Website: bh-photo
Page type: customer-info-address
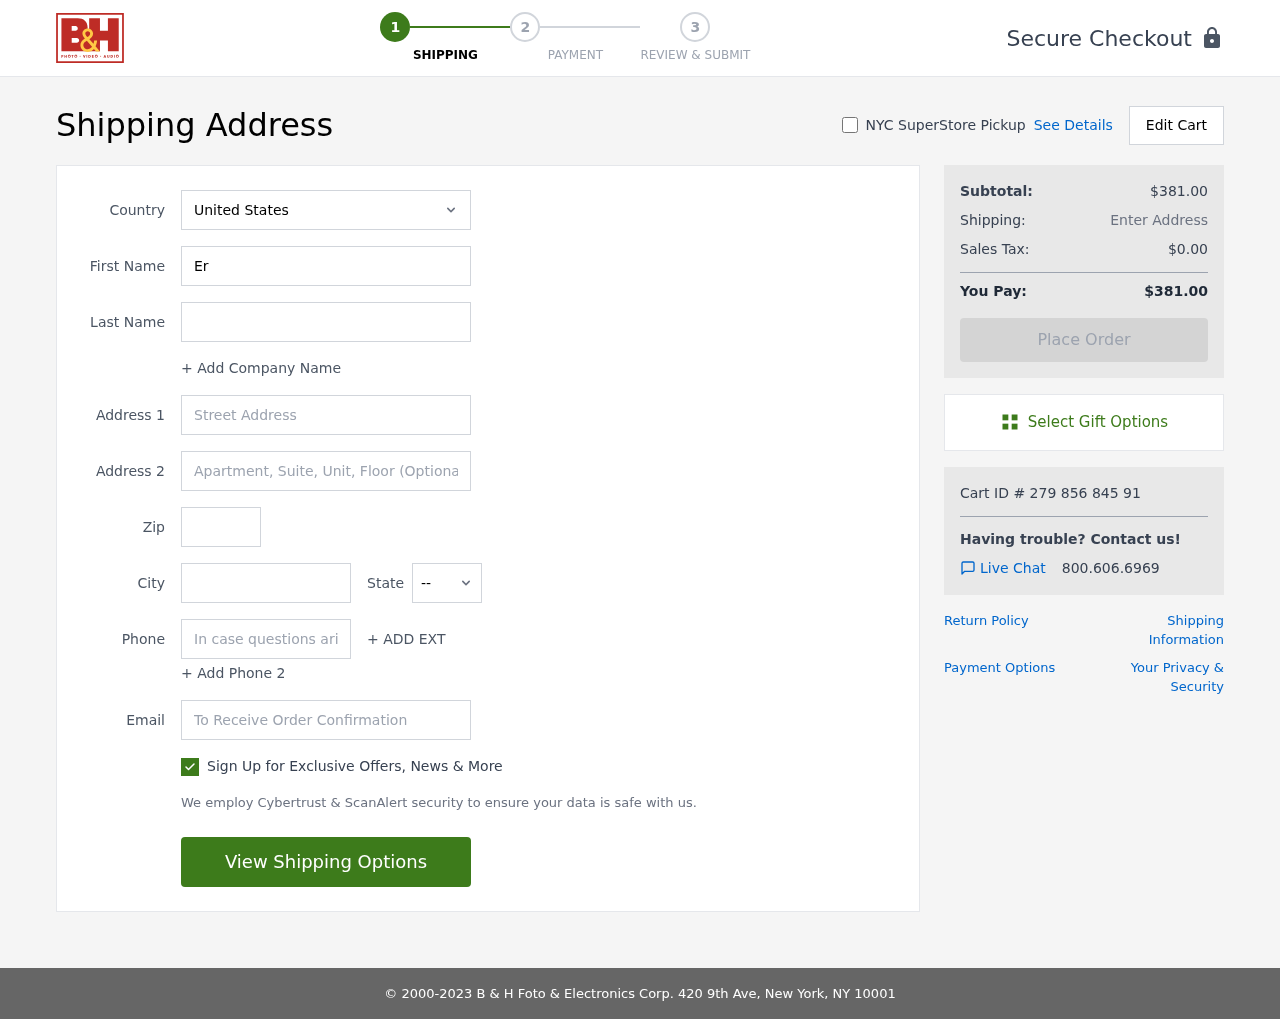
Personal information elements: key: PII_CITY
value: Parkerport
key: PII_COUNTRY
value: United States
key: PII_EMAIL
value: erin.henry@yahoo.com
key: PII_FIRSTNAME
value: Erin
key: PII_LASTNAME
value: Henry
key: PII_PHONE
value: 2123160569
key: PII_POSTCODE
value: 01766
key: PII_STATE_ABBR
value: RI
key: PII_STREET
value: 2518 Natalie Summit
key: PII_STREET2
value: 28365 Johnson Isle Suite 932
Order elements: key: ORDER_SUBTOTAL
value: $381.00
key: ORDER_TAX
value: $0.00
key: ORDER_TOTAL
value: $381.00
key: ORDER_ID
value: Cart ID # 279 856 845 91